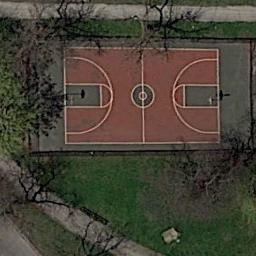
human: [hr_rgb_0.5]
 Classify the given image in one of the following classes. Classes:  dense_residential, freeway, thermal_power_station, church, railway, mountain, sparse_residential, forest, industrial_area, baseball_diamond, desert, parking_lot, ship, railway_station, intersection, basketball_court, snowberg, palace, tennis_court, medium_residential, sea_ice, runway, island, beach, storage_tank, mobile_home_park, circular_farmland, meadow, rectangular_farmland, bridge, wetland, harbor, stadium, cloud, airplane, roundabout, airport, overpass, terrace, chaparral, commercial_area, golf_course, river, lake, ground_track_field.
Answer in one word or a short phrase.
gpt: basketball_court